Field crop: maize
Growth stage: 2
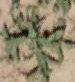
Species: atriplex